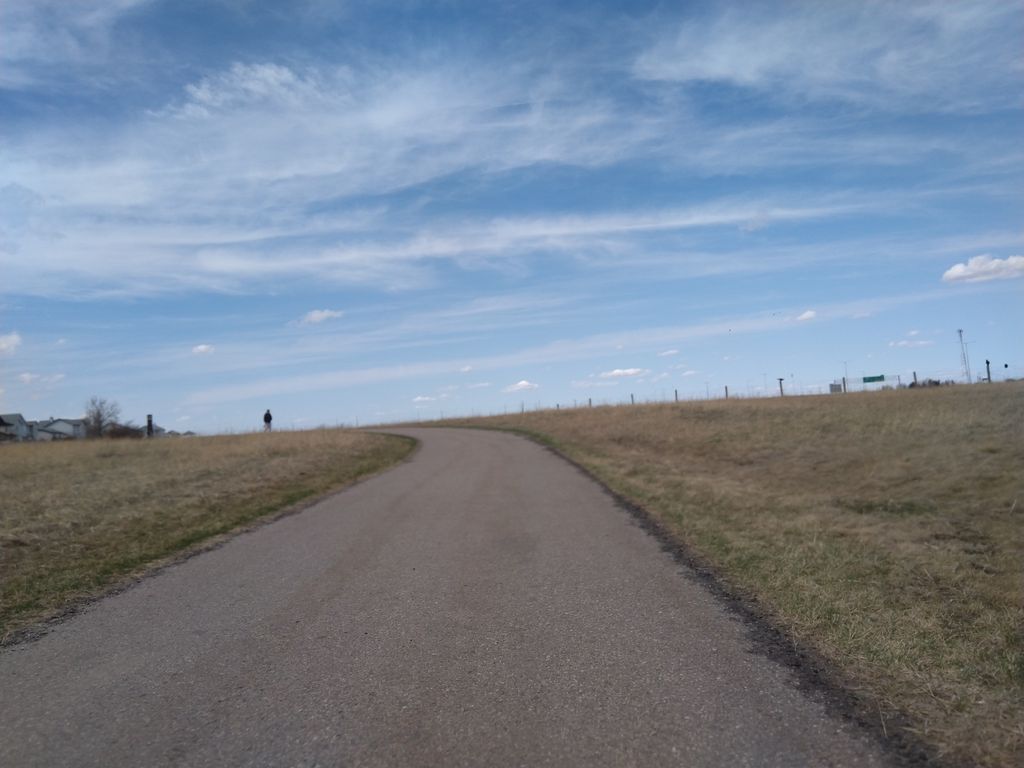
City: calgary